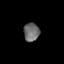
Tissue: lung
Cell type: T cells
Senescence score: 0.1903
Nuclear area (px): 284
Mean DAPI intensity: 106.577